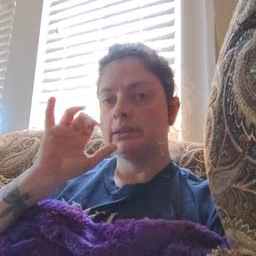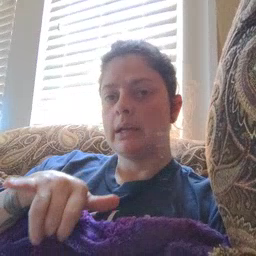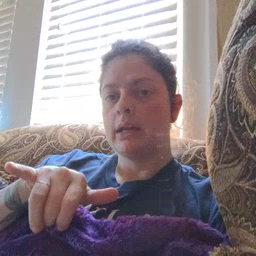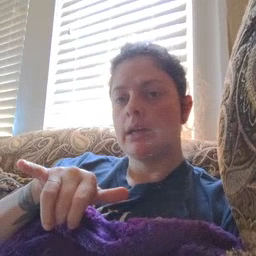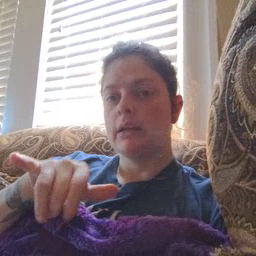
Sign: that